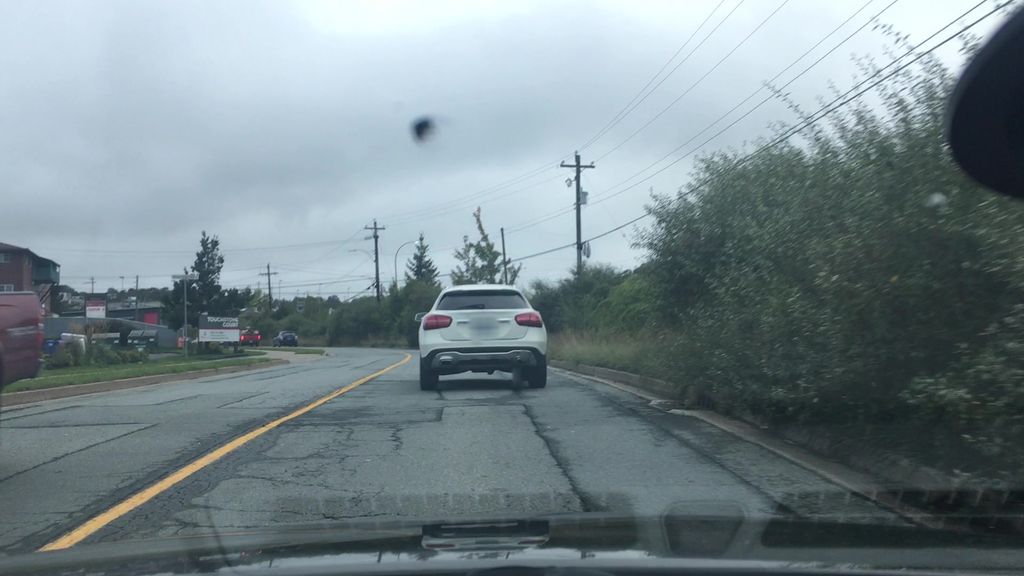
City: halifax